Field crop: tomato
Growth stage: 2
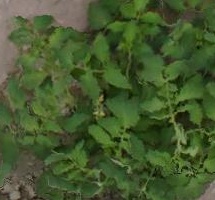
Species: tomato